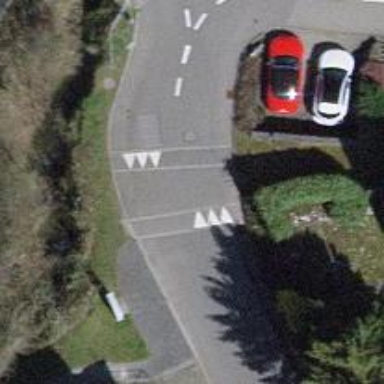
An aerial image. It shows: Traffic calming cushion.